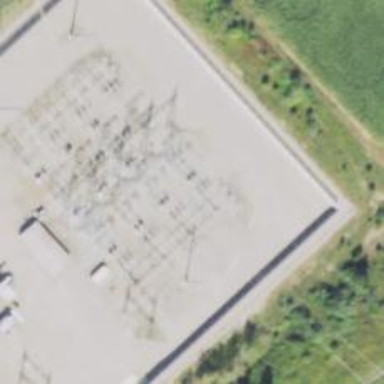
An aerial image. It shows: Switch for power supply.